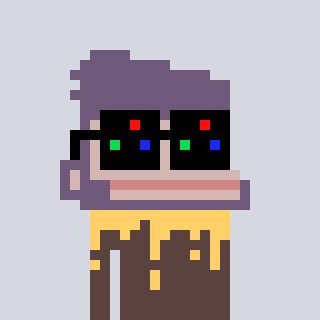
a pixel art character with square black sunglasses, a ape-shaped head and a darkbrown-colored body on a cool background